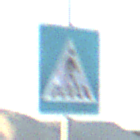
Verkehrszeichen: FussgaengerueberwegLinks
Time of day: SunriseSunset
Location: Outdoor (Beach)
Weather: Clear
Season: NotSpecified
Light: Natural